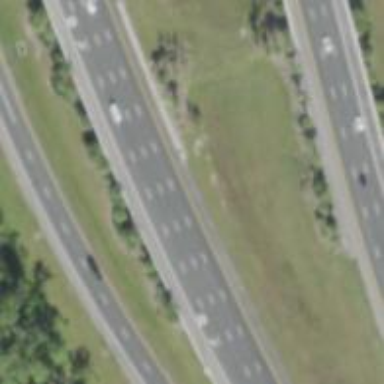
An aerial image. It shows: Motorway with asphalt surface. The junction is of the parclo type.